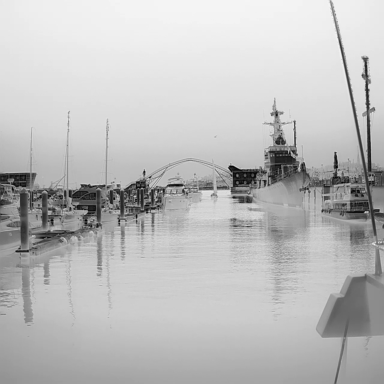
There are nine objects shown in the infrared image, including a container_ship, a warship, four sailboats, and three canoes.